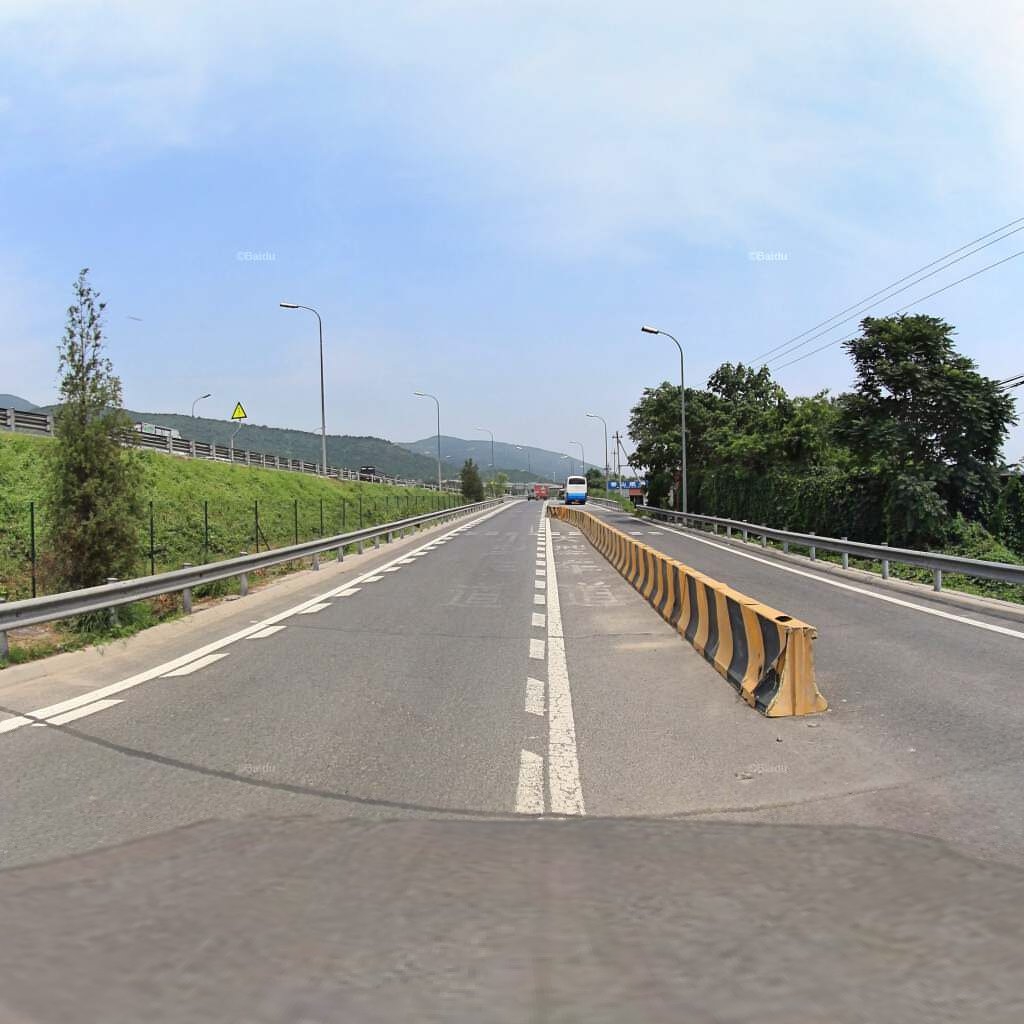
Region: Haidian
Road damage annotations: transverse crack, transverse patch